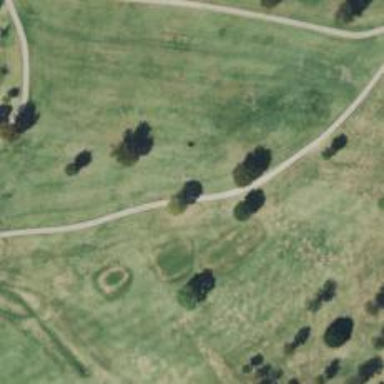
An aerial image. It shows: Path for golf carts.